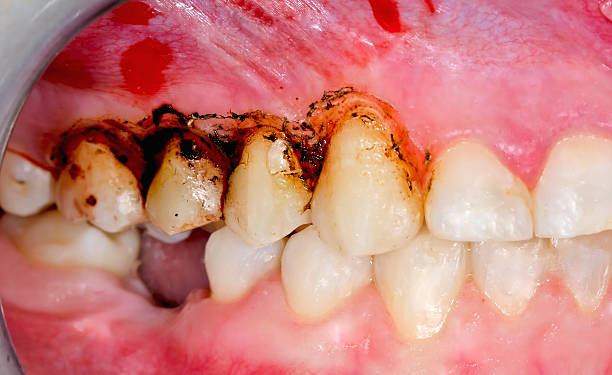
Condition: Calculus